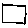
Label: square